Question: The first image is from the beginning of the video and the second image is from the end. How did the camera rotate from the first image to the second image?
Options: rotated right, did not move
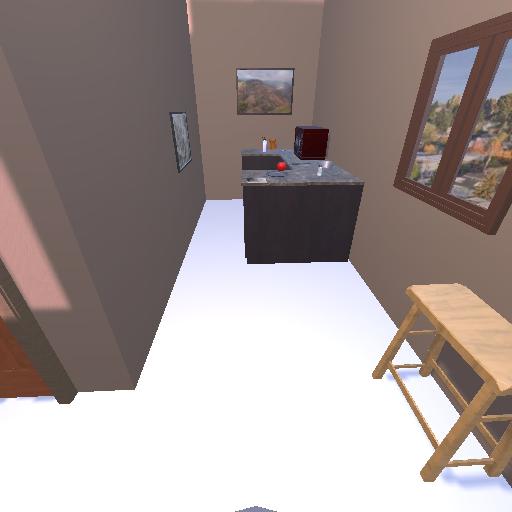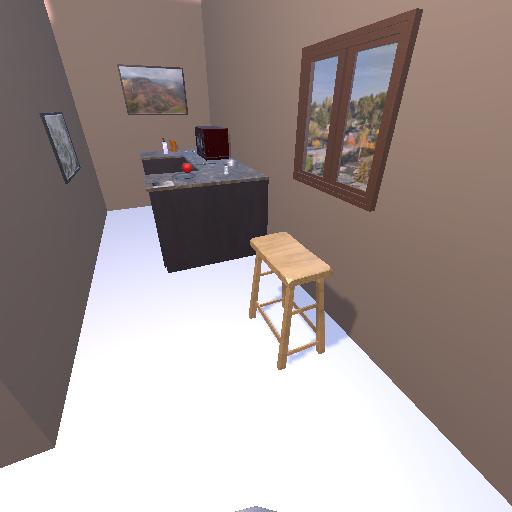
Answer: rotated right